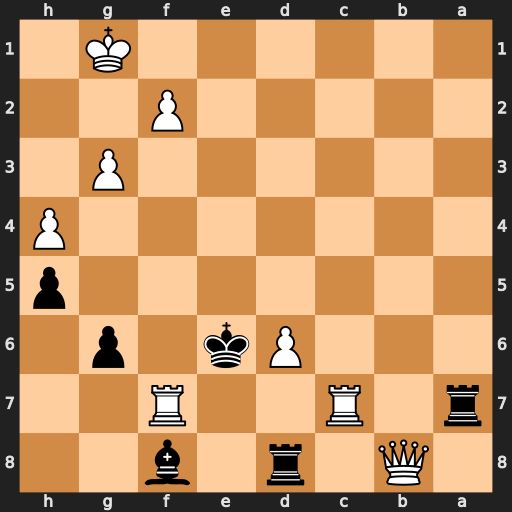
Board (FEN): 1Q1r1b2/r1R2R2/3Pk1p1/7p/7P/6P1/5P2/6K1
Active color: b
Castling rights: -
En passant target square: -
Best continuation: Ra1+ Kg2 Rxb8